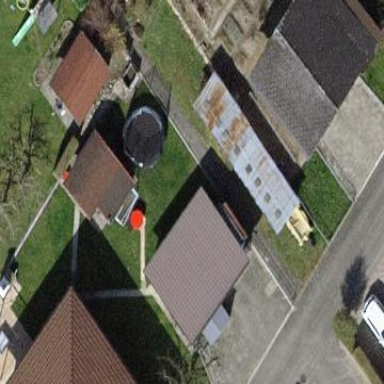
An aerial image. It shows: Group of garages.